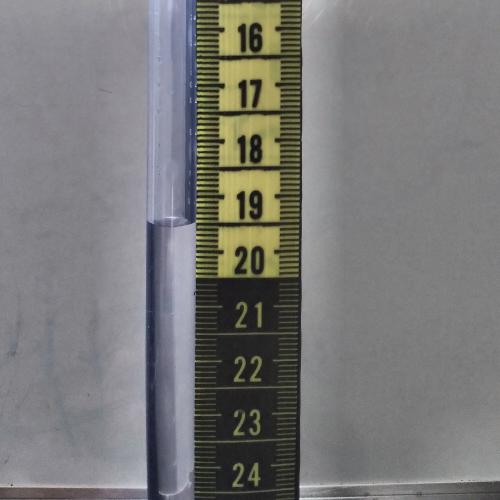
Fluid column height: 19.5 cm